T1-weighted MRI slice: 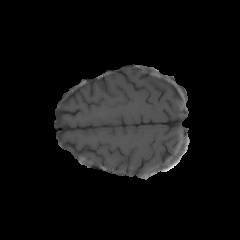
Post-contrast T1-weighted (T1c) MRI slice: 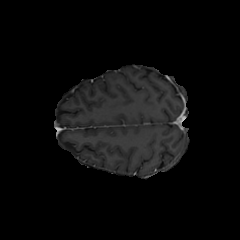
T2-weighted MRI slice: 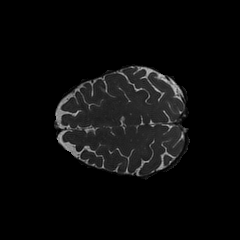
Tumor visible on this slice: no